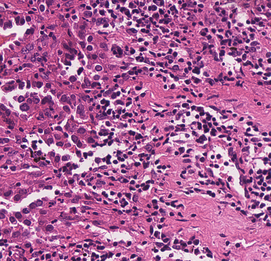
Tumor epithelial tissue: yes
Tumor-associated stroma tissue: yes
Normal tissue: no